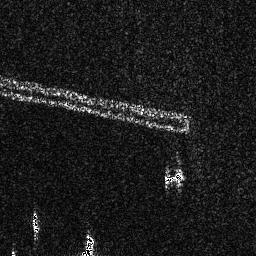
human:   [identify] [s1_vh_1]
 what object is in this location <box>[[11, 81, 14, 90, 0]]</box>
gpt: <ref>1 small ship at the bottom left</ref>